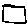
Label: square